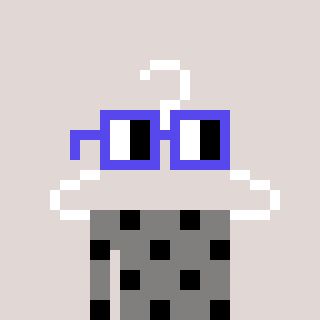
a pixel art character with square blue glasses, a hanger-shaped head and a bluegrey-colored body on a warm background